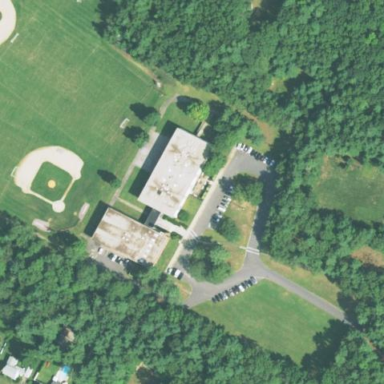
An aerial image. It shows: School.